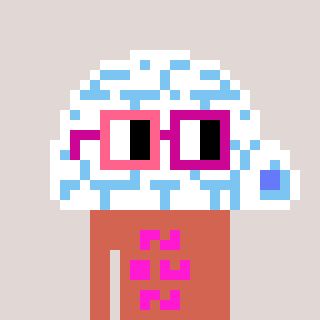
a pixel art character with square pink and red glasses, a igloo-shaped head and a peachy-colored body on a warm background